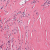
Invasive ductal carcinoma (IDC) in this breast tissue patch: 0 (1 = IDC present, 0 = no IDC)